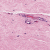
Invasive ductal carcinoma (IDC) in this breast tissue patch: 0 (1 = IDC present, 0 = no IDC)